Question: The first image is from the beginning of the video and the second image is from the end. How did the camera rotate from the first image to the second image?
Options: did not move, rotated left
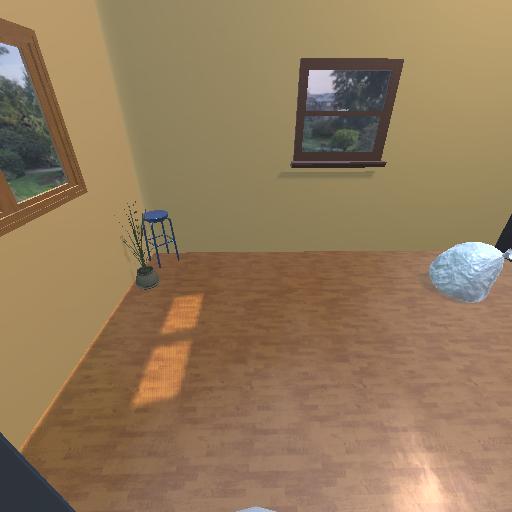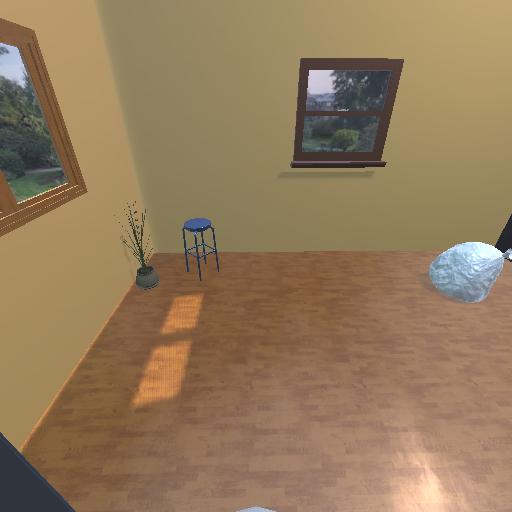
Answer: did not move